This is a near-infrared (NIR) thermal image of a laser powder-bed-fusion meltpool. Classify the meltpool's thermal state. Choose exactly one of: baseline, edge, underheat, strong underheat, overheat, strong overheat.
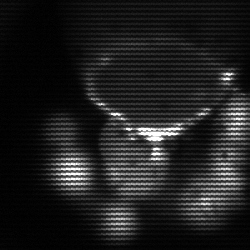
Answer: edge